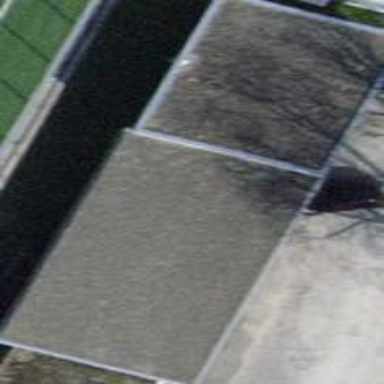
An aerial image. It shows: Group of garages.